Question: I'm trying to create an installer that supports perUser and perMachine installations dependent on a selection of setup types on the UI.
- -
My attempt was to initially set the Package/@InstallScope to perUser and then modify the ALLUSERS property later on.
If the user selects the perMachine setup type I'm trying to set the ALLUSERS property to 1 doing the following:
'''
<Publish Property="ALLUSERS" Value="1">1</Publish>
'''
The "Install" buttons gets an UAC icon, but no UAC dialog appears after I pressed it!

Instead I get an error message that I obviously have no privileges to install the application for all users of the machine.
Is it a bug that no UAC dialog appears or intended? Am I missing something?
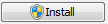
Answer: Someone from the <URL> on msdn.
I had to initialize the following properties:
'''
<Property Id='ALLUSERS' Value='2' />
<Property Id='MSIINSTALLPERUSER' Value='1' />
'''
and set the 'MSIINSTALLPERUSER' property to an empty string for a per-Machine installation.
'''
<Publish Property="MSIINSTALLPERUSER" Value="{}">1</Publish>
'''
Be aware that this only works for Windows Installer 5 and higher!